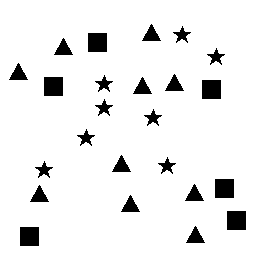
Squares: 6
Triangles: 10
Stars: 8
Total shapes: 24